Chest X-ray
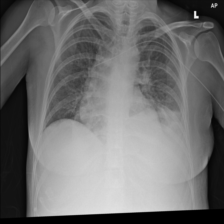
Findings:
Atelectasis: positive
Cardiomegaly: negative
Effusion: negative
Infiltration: positive
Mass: negative
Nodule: negative
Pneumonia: negative
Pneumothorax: negative
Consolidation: negative
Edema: negative
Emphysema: negative
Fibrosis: negative
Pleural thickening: negative
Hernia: negative